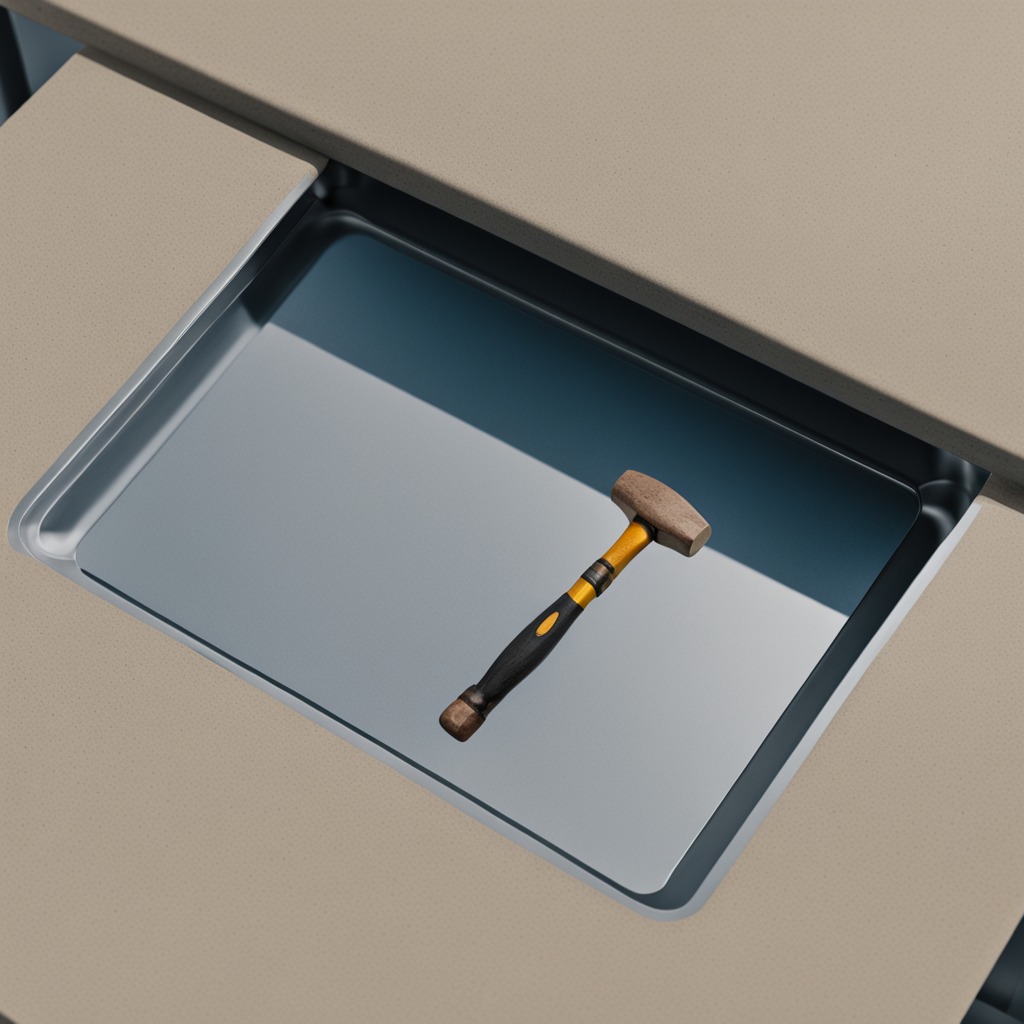
A hammer lies on the table.